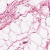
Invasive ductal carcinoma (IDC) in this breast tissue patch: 0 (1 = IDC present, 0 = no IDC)